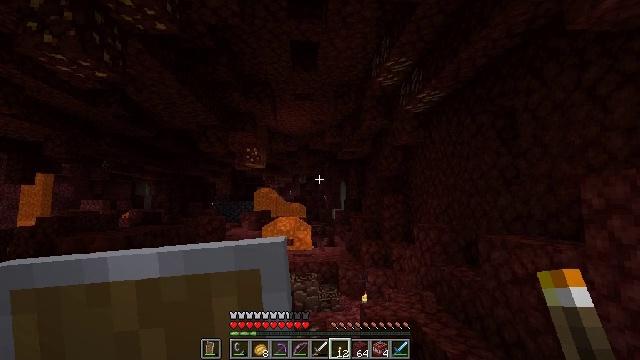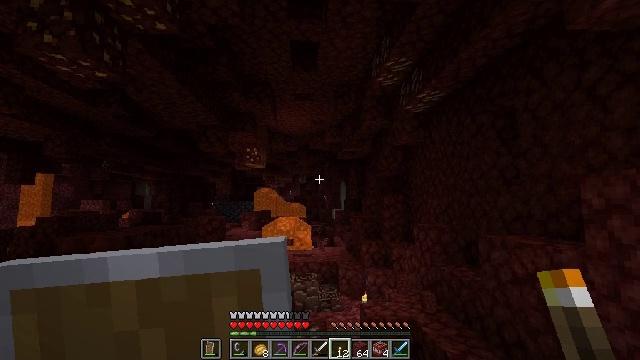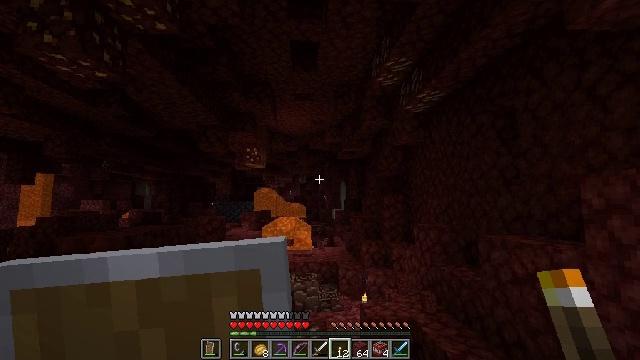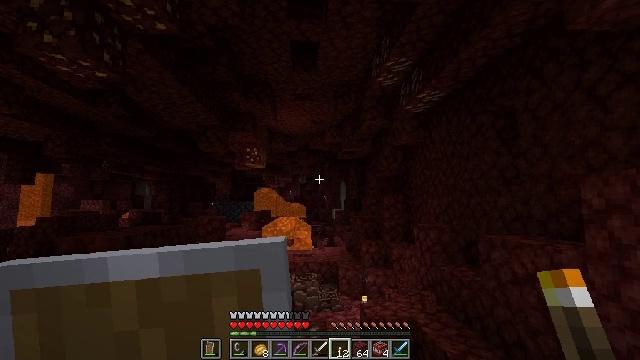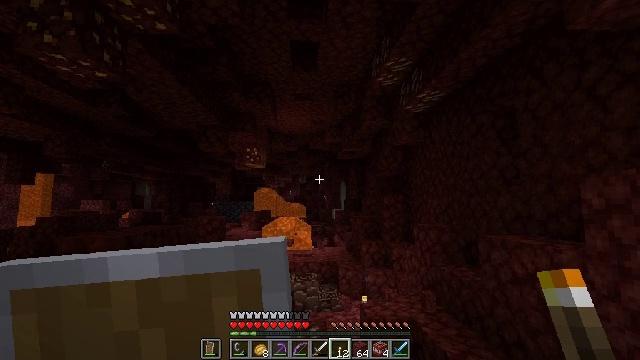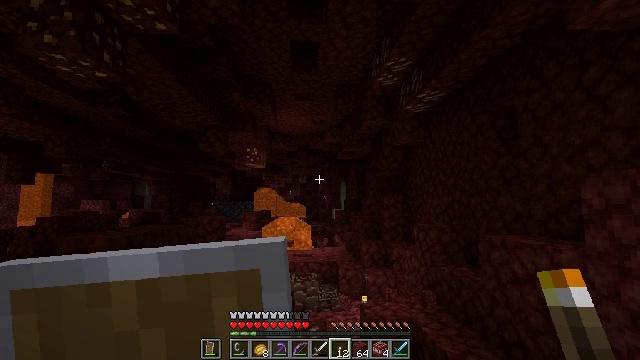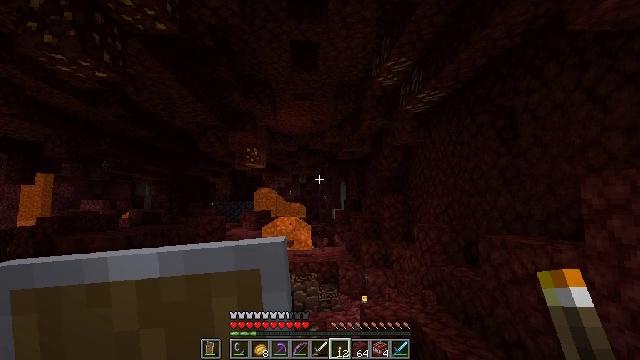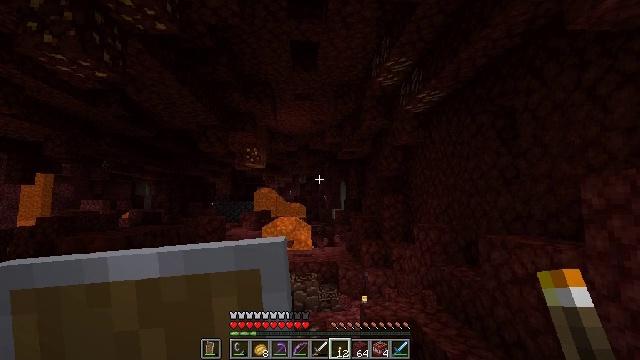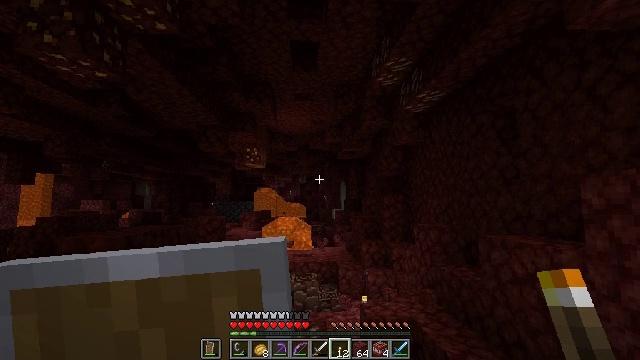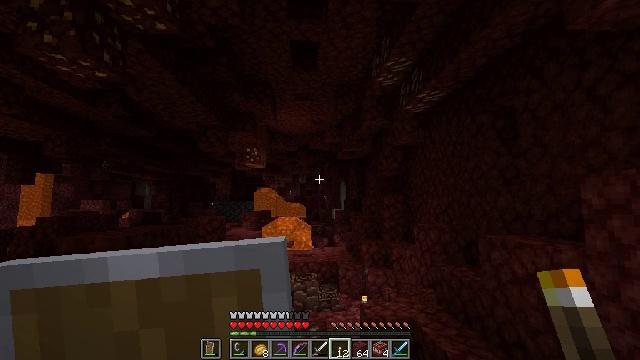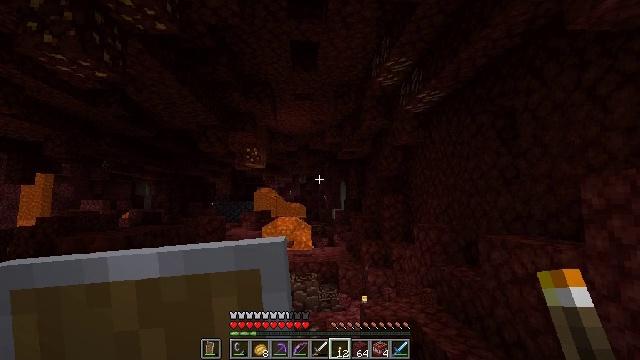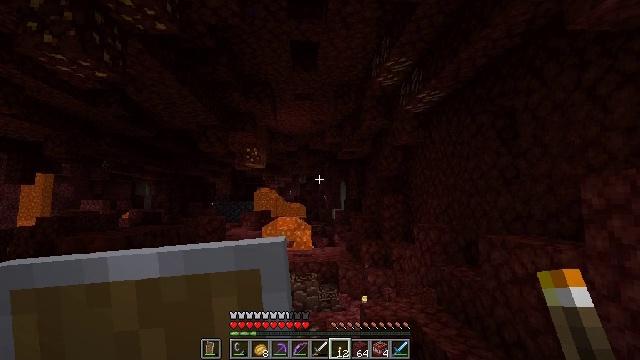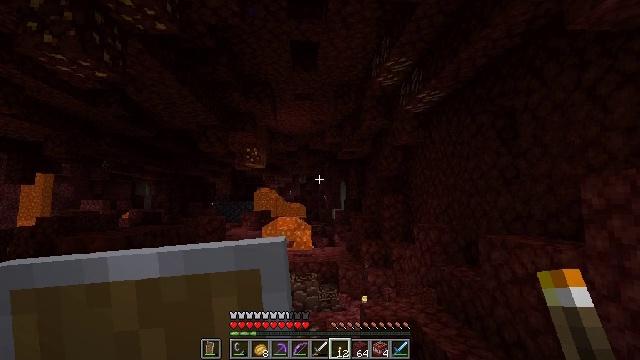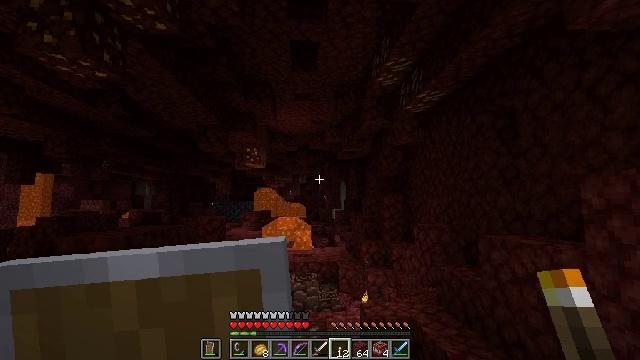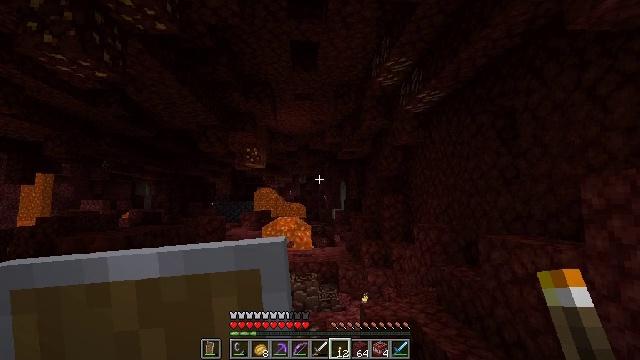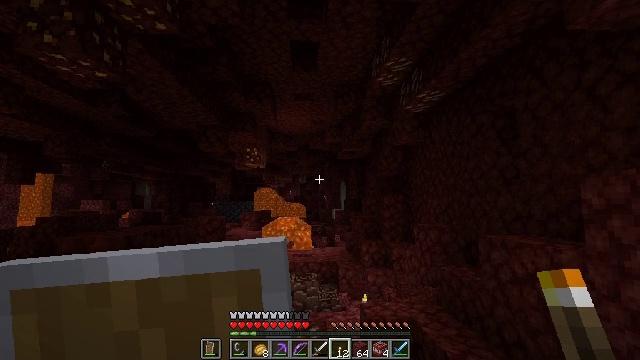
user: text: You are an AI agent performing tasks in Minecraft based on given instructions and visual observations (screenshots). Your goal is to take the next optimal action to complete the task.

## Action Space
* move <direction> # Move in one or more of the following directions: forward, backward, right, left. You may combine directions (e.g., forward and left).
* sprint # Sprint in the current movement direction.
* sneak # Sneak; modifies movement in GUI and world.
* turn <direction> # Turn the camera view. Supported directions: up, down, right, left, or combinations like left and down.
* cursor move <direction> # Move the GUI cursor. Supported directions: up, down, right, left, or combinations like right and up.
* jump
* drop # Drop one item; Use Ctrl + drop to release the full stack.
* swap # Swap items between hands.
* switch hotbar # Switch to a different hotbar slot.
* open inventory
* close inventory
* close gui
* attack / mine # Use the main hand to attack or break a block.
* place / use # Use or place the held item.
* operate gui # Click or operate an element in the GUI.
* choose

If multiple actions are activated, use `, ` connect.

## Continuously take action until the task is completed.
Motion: motion action
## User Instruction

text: Collect ancient debris for Netherite crafting.
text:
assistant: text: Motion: no_op
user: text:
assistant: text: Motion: no_op
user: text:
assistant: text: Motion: no_op
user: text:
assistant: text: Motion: no_op
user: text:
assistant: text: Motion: no_op
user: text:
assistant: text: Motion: no_op
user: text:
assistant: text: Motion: no_op
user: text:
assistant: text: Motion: no_op
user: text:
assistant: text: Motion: no_op
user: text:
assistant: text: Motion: no_op
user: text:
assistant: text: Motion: no_op
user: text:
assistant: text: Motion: no_op
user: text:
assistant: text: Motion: no_op
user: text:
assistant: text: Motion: no_op
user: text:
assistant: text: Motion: no_op
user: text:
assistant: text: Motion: no_op
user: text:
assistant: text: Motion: no_op
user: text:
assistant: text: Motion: no_op
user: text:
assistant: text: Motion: no_op
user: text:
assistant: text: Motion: no_op
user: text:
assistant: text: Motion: no_op
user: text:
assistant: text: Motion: no_op
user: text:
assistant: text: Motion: no_op
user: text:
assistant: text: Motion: no_op
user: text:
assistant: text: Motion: no_op
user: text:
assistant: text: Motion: no_op
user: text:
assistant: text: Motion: no_op
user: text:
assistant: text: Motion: no_op
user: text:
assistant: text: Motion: no_op
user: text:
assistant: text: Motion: no_op